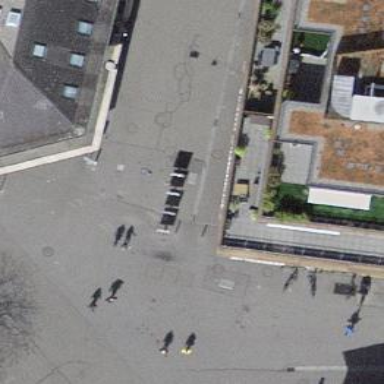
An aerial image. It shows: Bollard barrier.